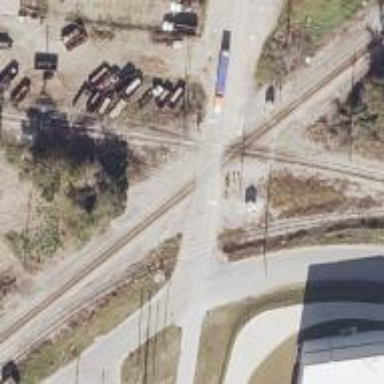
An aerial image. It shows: Site related to railway infrastructure.